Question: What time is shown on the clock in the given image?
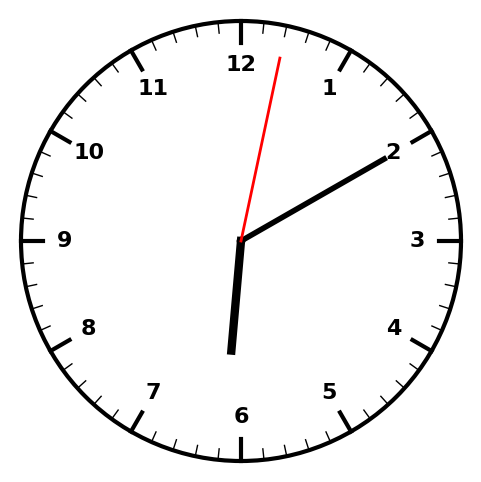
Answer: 06:10:02